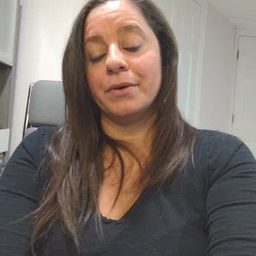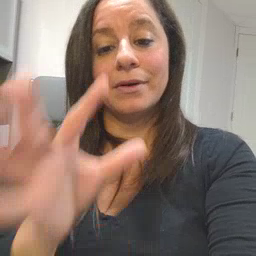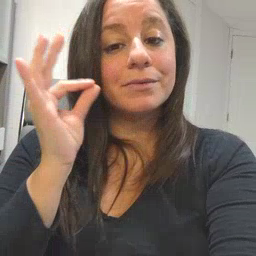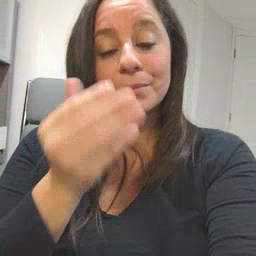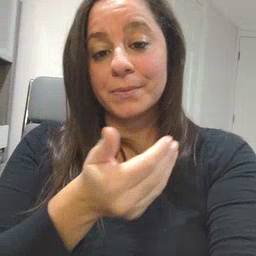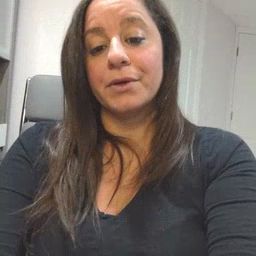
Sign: kitty